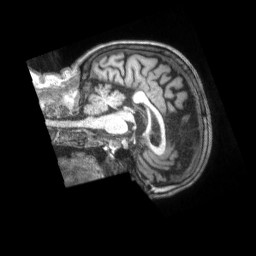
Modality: T1w
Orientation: sagittal
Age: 77
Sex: female